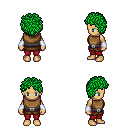
a pixel art fantasy rpg character, female body template, human, tanned skin, leather chest armor, red pants, green curly afro hairstyle, white cloth bracers, four views (front, back, left, right), 2x2 character sprite sheet, small pixel art, hard edges, no anti-aliasing